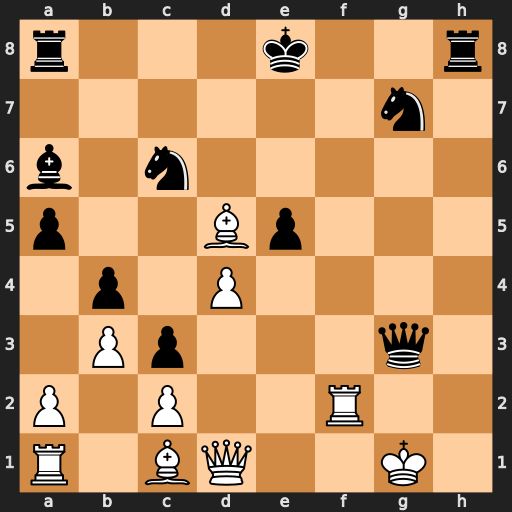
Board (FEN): r3k2r/6n1/b1n5/p2Bp3/1p1P4/1Pp3q1/P1P2R2/R1BQ2K1
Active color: w
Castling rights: kq
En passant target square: -
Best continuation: Rg2 Qh3 Bxc6+